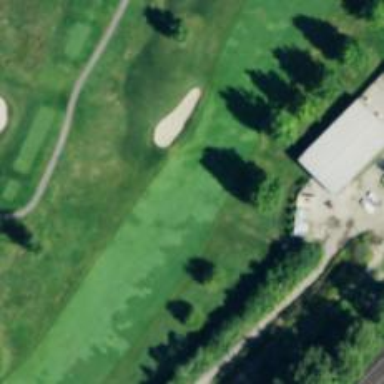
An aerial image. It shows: View of golf hole.